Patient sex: F
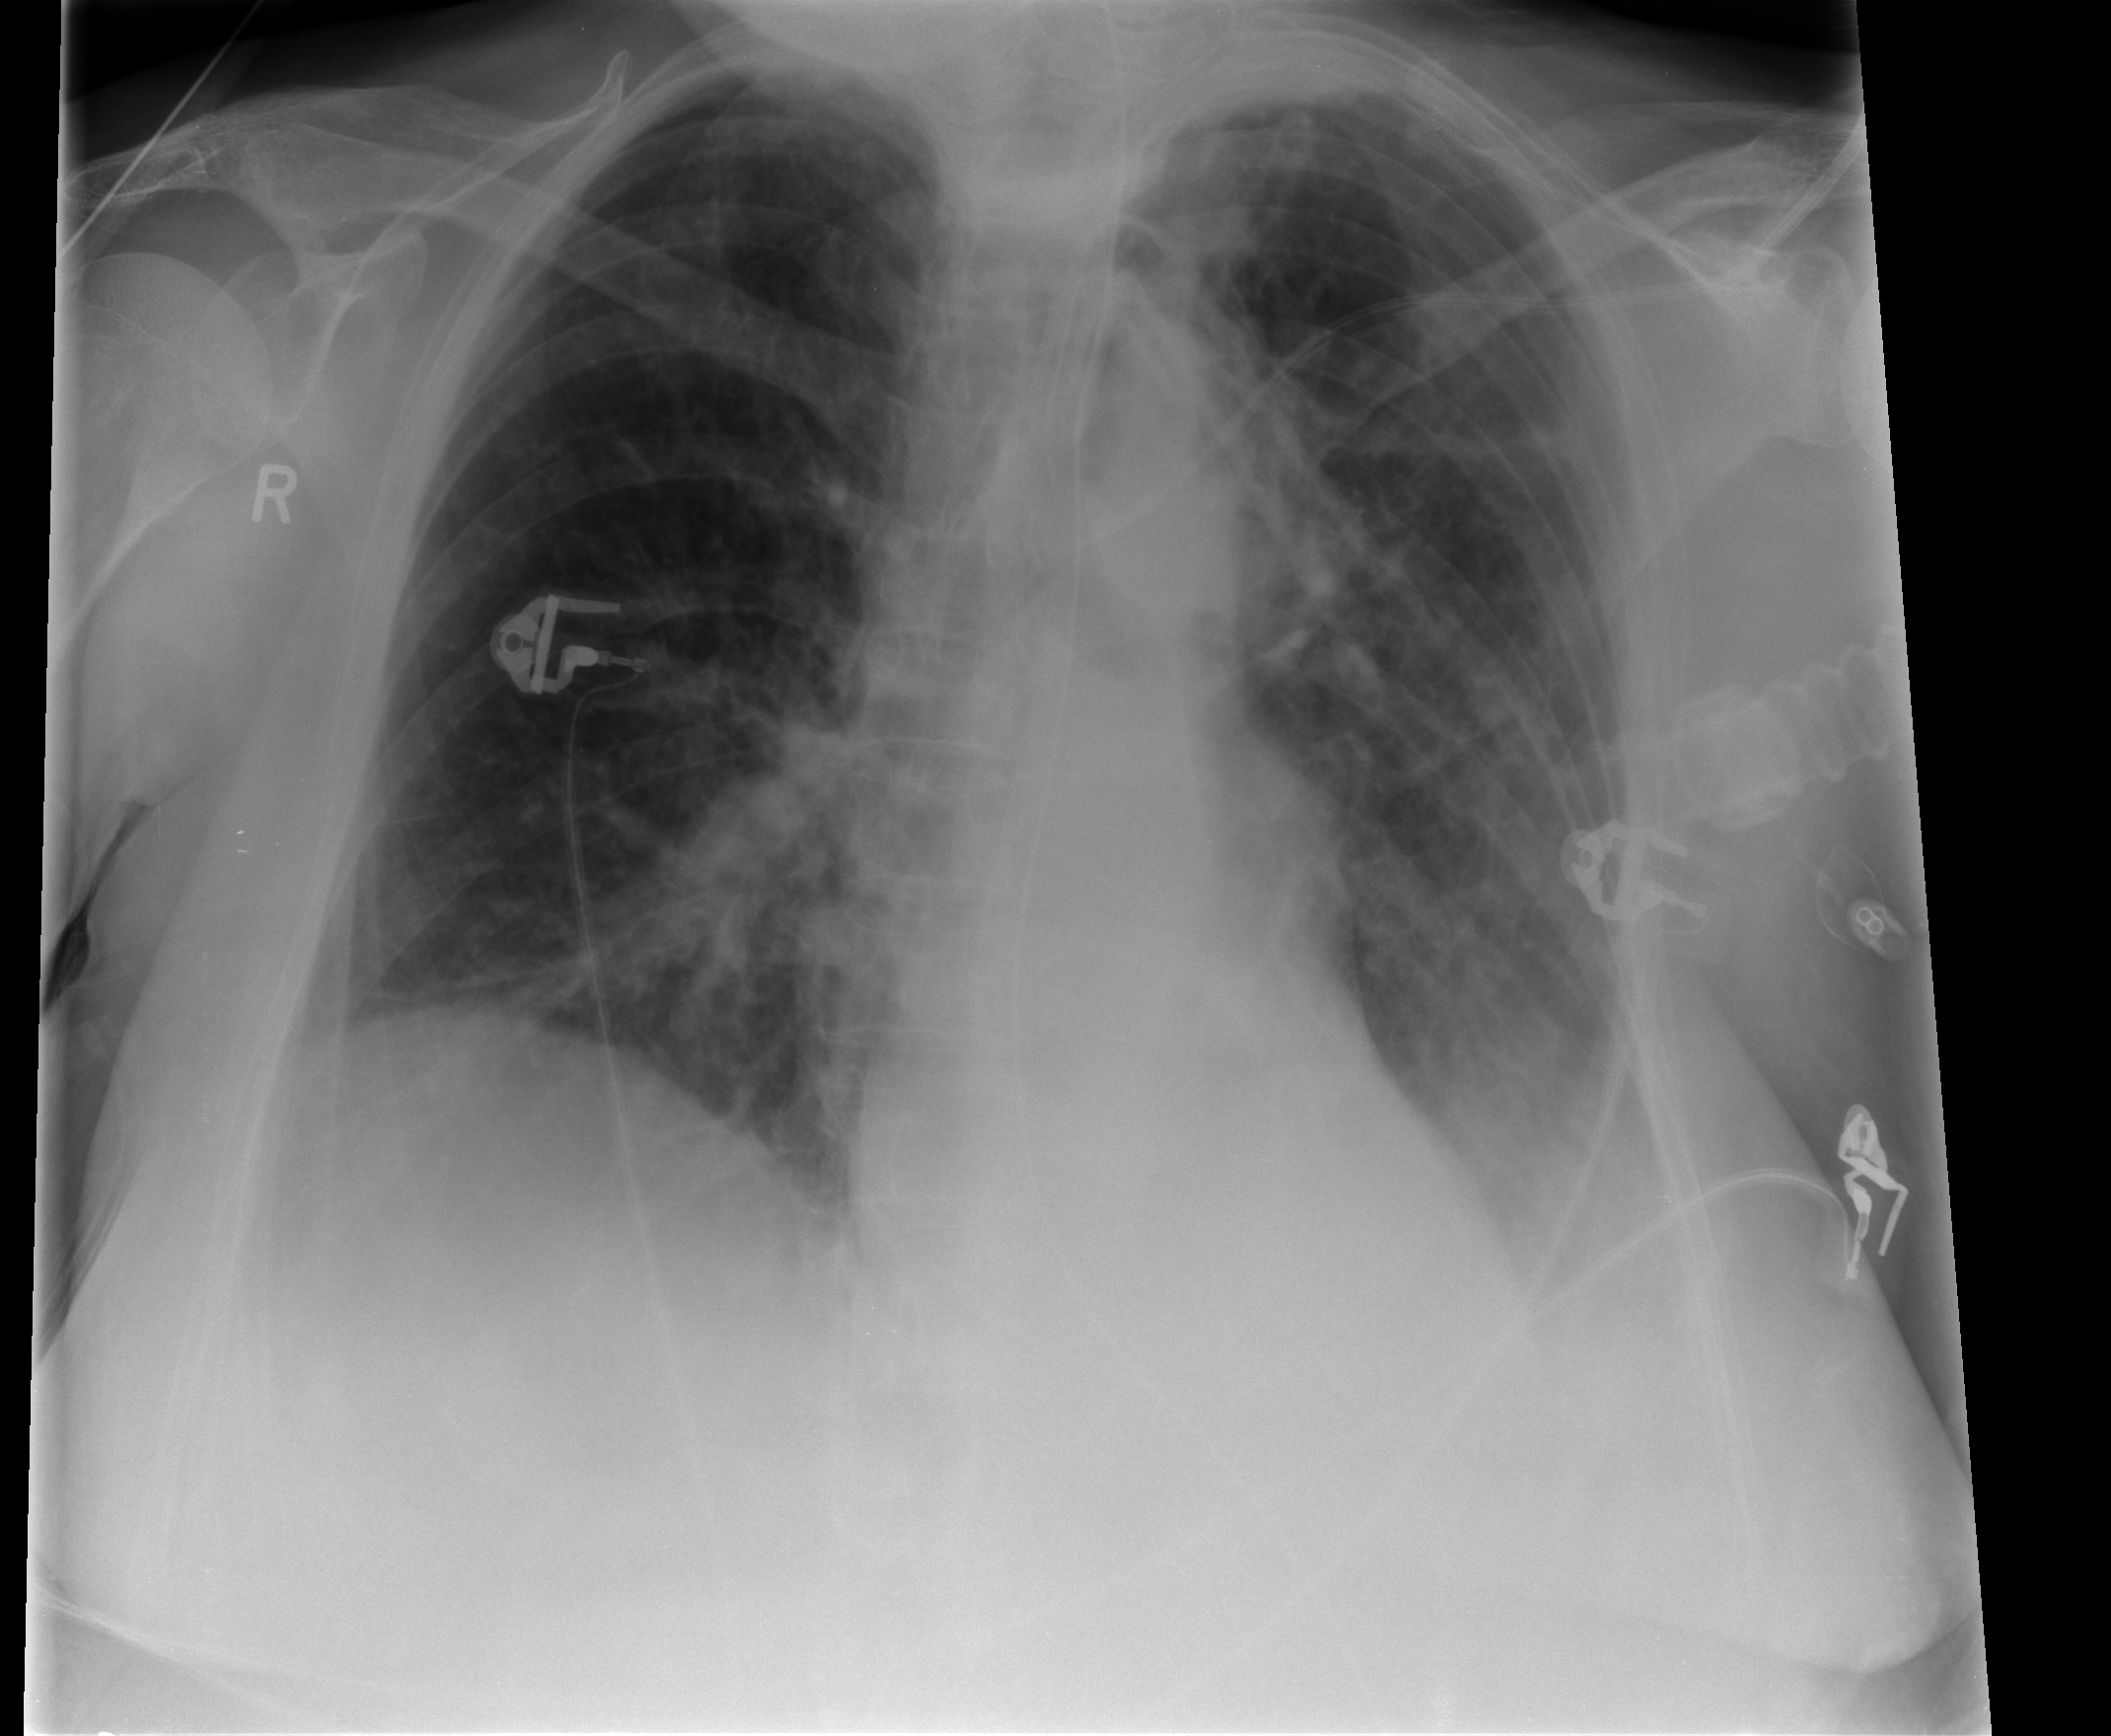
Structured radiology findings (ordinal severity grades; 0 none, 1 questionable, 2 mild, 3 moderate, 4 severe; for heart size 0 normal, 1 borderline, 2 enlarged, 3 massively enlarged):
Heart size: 0
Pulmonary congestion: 1
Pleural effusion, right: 0
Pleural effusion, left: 2
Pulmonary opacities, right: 0
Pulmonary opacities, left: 0
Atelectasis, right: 2
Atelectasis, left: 2